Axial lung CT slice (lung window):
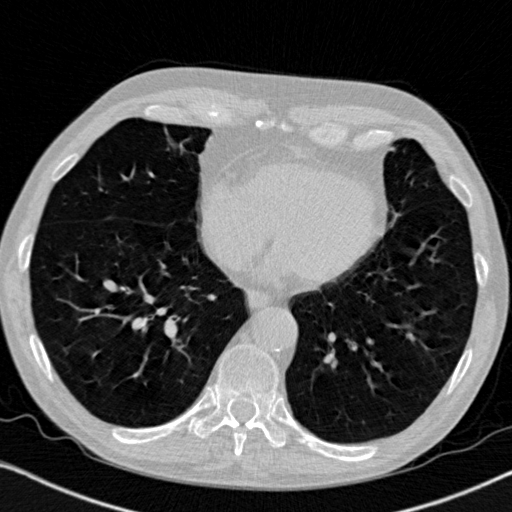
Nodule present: no